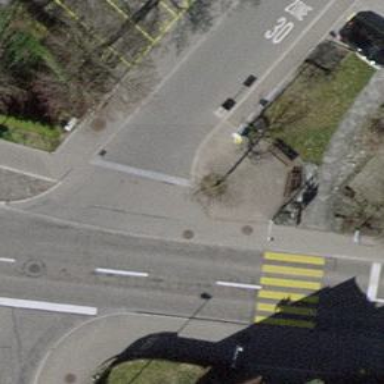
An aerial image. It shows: Post box.